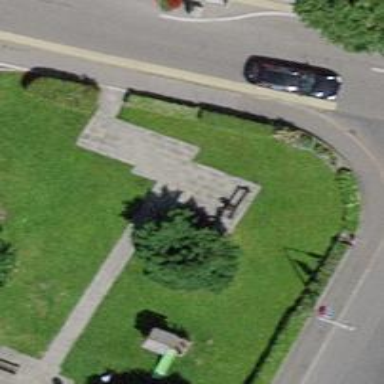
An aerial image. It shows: Brown bench.